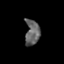
Tissue: prostate
Cell type: T cells
Senescence score: 0.3359
Nuclear area (px): 365
Mean DAPI intensity: 98.644